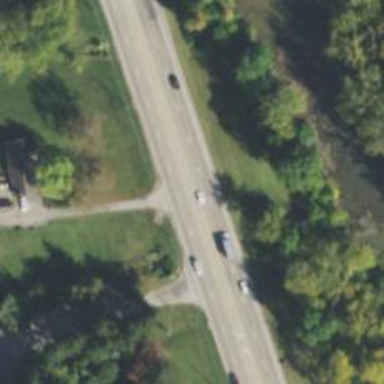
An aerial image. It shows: Trunk highway.